Field crop: maize
Growth stage: 2
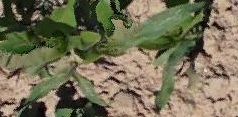
Species: maize